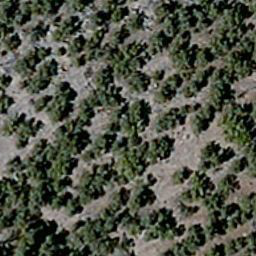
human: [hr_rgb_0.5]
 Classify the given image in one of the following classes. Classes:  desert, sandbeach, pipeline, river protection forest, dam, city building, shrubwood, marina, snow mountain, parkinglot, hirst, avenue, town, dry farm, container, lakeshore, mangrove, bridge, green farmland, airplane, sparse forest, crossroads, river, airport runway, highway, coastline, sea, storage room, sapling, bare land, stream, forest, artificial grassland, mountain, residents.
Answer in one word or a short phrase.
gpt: sparse forest